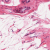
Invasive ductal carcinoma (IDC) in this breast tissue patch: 0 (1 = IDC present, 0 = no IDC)